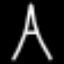
Label: The Eiffel Tower